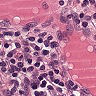
Metastatic tissue present: no